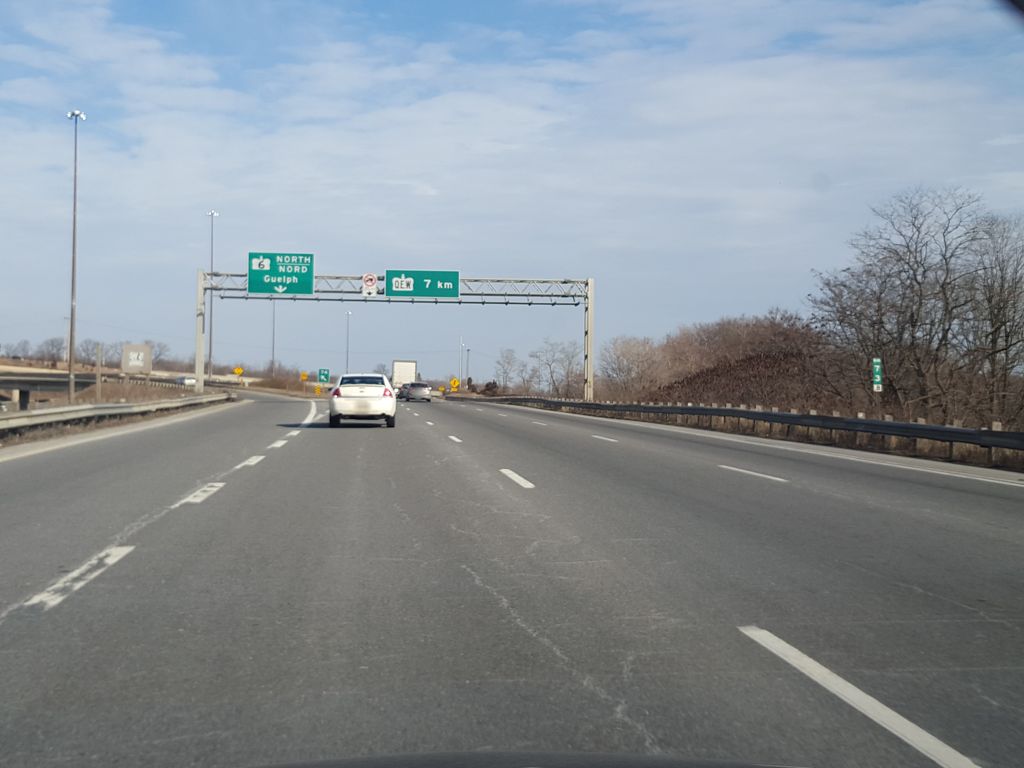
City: hamilton